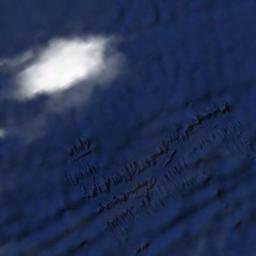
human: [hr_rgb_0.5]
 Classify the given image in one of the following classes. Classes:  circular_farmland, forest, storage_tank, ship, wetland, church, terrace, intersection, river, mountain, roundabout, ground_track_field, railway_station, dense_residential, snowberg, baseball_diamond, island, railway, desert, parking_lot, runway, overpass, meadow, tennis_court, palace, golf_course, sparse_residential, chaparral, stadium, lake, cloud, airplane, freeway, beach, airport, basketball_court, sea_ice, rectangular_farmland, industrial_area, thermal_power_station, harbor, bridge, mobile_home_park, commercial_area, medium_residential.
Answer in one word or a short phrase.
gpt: cloud